Question: I'm attempting to implement a bootstrap carousel. It won't slide for some reason... Whever I click on the arrow to slide my 'http://localhost:3000/' goes to 'http://localhost:3000/#carousel-example-generic'
I believe I am missing the necessary javascript requirements but unsure of how to include them.
In what file do they go? 'application.js' or 'application.css.scss' or in one of my 'views'?
Also what is the code needed to be included, does it have to go in a specific place in a page? Is it 'bootstrap.js'or 'bootstrap-transition.js' or what else? I am really lost.
This is my carousel, I believe it is correct:
'''
<div id="carousel-example-generic" class="carousel slide" data-ride="carousel">
<!-- Indicators -->
<ol class="carousel-indicators">
<li data-target="#carousel-example-generic" data-slide-to="0" class="active"></li>
<li data-target="#carousel-example-generic" data-slide-to="1"></li>
<li data-target="#carousel-example-generic" data-slide-to="2"></li>
</ol>
<!-- Wrapper for slides -->
<div class="carousel-inner">
<div class="item active">
<%= link_to image_tag("closeup.jpg", alt: "image", class:'img-responsive') %>
<div class="carousel-caption">
...
</div>
</div>
<div class="item">
<%= link_to image_tag("parksolar.jpg", alt: "image", class:'img-responsive') %>
<div class="carousel-caption">
...
</div>
</div>
<div class="item">
<%= link_to image_tag("big1.jpg", alt: "image", class:'img-responsive') %>
<div class="carousel-caption">
...
</div>
</div>
</div>
<!-- Controls -->
<a class="left carousel-control" href="#carousel-example-generic" data-slide="prev">
<span class="glyphicon glyphicon-chevron-left"></span>
</a>
<a class="right carousel-control" href="#carousel-example-generic" data-slide="next">
<span class="glyphicon glyphicon-chevron-right"></span>
</a>
</div>
'''
This is my apllication.js
'''
// This is a manifest file that'll be compiled into application.js, which will include all the files
// listed below.
//
// Any JavaScript/Coffee file within this directory, lib/assets/javascripts, vendor/assets/javascripts,
// or vendor/assets/javascripts of plugins, if any, can be referenced here using a relative path.
//
// It's not advisable to add code directly here, but if you do, it'll appear at the bottom of the
// compiled file.
//
// Read Sprockets README (https://github.com/sstephenson/sprockets#sprockets-directives) for details
// about supported directives.
//
// bootstrap.js
// Loads all Bootstrap javascripts
//= require bootstrap
//= require jquery
//= require jquery_ujs
//= require turbolinks
//= require_tree .
'''
This is my application.css.scss (note that I also have a navbar, could the sass mark up be affecting my carousel slider?)
'''
@import "bootstrap";
.navbar {
border-radius: 0px;
border-width: 0px;
font-size: 16px;
font-weight: bold;
color: #f0ad4e;
padding-left: 150px;
padding-right: 150px;
padding-top: 35px;
margin: 0px;
background:transparent;
}
.navbar-default .navbar-nav > li > a {
color: white;
}
.navbar-default .navbar-brand {
color: white;
}
/*
* This is a manifest file that'll be compiled into application.css, which will include all the files
* listed below.
*
* Any CSS and SCSS file within this directory, lib/assets/stylesheets, vendor/assets/stylesheets,
* or vendor/assets/stylesheets of plugins, if any, can be referenced here using a relative path.
*
* You're free to add application-wide styles to this file and they'll appear at the top of the
* compiled file, but it's generally better to create a new file per style scope.
*
*
*= require_self
*= require_tree .
*/
'''
Using inspect element I found these errors:

what do they mean?
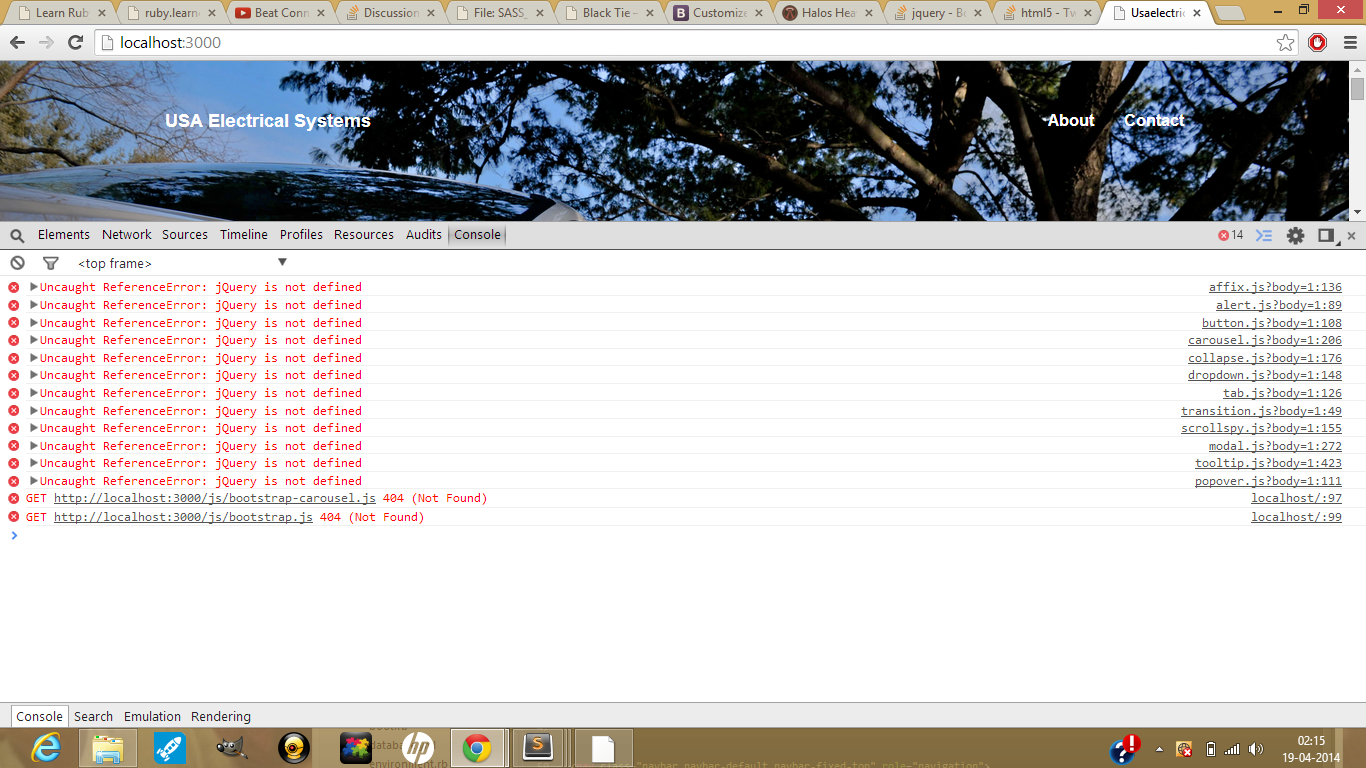
Answer: I would like to share that I had solved a lot of problems of 'Javascript not working' simply by having the
'''
//= require jquery
//= require jquery_ujs
'''
above
'''
//= require bootstrap
'''
in the Application.js file.
do try this and let me know if it helps.
And can you please share your GEM file contents here?